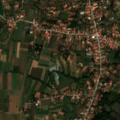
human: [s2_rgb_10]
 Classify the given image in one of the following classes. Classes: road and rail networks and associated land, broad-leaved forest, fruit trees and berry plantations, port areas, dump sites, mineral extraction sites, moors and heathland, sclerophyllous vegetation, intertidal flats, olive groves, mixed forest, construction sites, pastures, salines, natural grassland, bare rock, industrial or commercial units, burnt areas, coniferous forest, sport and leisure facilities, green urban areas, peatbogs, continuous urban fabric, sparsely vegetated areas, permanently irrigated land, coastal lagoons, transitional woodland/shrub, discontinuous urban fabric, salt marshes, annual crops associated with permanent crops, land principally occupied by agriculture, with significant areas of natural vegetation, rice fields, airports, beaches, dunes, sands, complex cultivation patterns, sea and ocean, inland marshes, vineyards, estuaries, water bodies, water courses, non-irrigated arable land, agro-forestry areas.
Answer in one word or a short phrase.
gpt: discontinuous urban fabric, non-irrigated arable land, complex cultivation patterns, land principally occupied by agriculture, with significant areas of natural vegetation